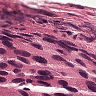
Metastatic tissue present: yes